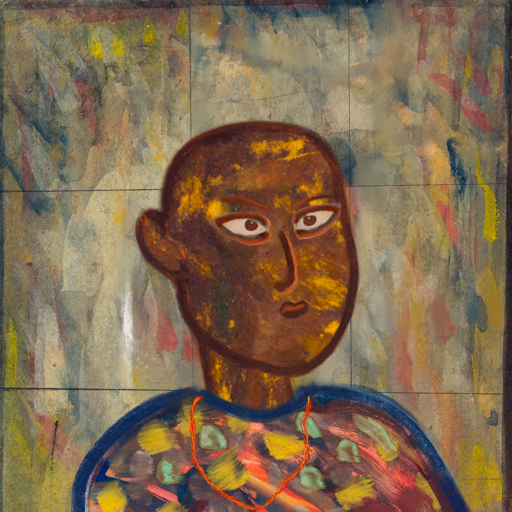
Background: GypsyMother, Head And Neck Side: Comrade, Face Side: Roy_Bahadur, Bust: Mother_And_Son_Mother, Hair Side: Blank, Head Accessory: Blank, Second Necklace: Gypsy_Mother_2, Necklace: Blank, Baby: Blank